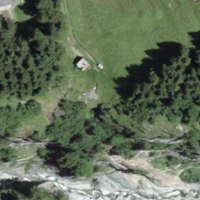
EUNIS habitat code: 32
Species observed at this site:
Dryas octopetala